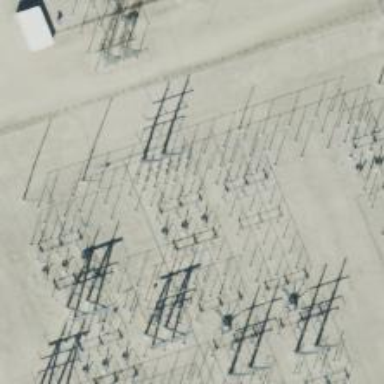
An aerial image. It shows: Switch for power supply.